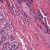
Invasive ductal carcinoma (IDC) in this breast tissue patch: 1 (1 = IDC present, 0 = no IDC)